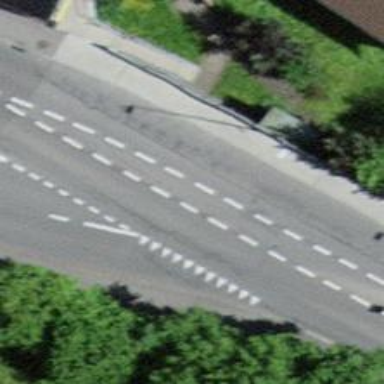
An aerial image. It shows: Paved footway.